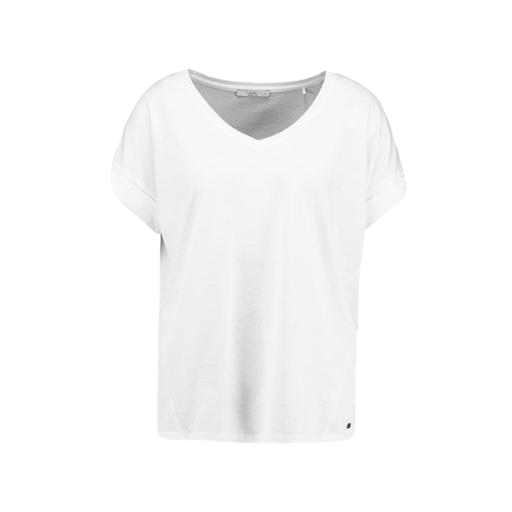
white elevated drycell v-neck t-shirt, white v-neck t-shirt only macy, only white t-shirt, white background